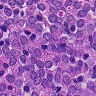
Metastatic tissue present: yes